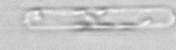
Label: Dactyliosolen_fragilissimus